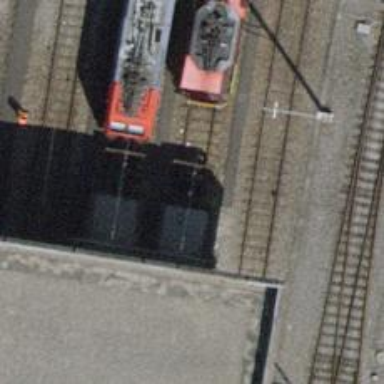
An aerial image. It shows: Railway buffer stop.